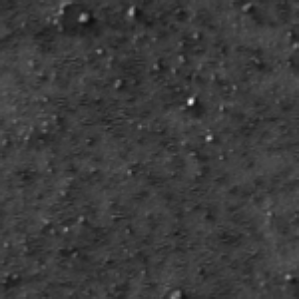
Label: frost